【题型】解答题　【知识点】解析几何　【难度】medium
设抛物线$\Gamma: y^2 = 4x$的焦点为$F$，经过$x$轴正半轴上点$M(m,0)$的直线$l$交$\Gamma$于不同的两点A和B。

\vspace{2em}

\noindent (1)若$|FA|=3$，求A点的坐标；

\noindent (2)若$m=2$，求证：原点$O$总在以线段$AB$为直径的圆的内部；

\noindent (3)若$|FA|=|FM|$，且直线$l_1 // l$，$l_1$与$\Gamma$有且只有一个公共点$E$，问：$\triangle OAE$的面积是否存在最小值？若存在，求出最小值，并求出$M$点的坐标；若不存在，请说明理由。（三角形面积公式：在$\triangle ABC$中，设$\overrightarrow{CA}=\vec{a}=(x_1,y_1)$，$\overrightarrow{CB}=\vec{b}=(x_2,y_2)$，则$\triangle ABC$的面积为$S=\dfrac{1}{2}\sqrt{|\vec{a}|^2 |\vec{b}|^2 - (\vec{a}\cdot\vec{b})^2} = \dfrac{1}{2}|x_1y_2-x_2y_1|$）
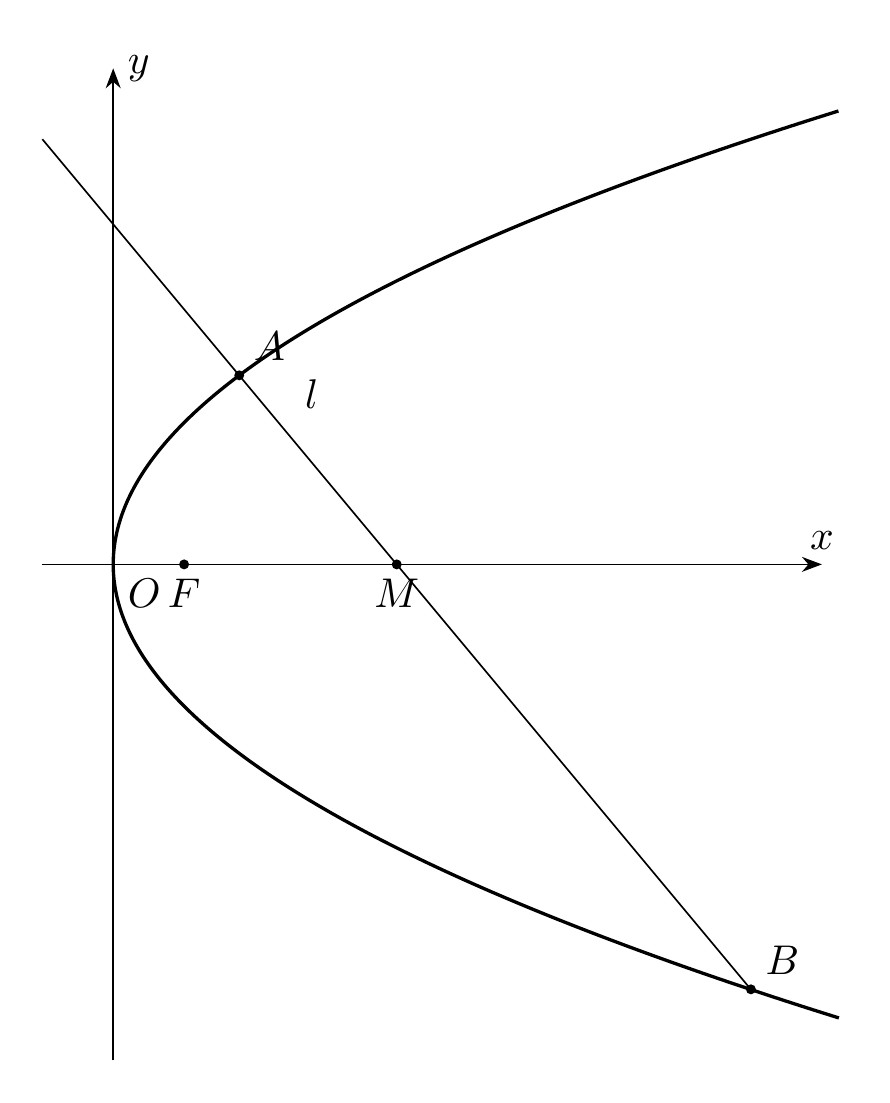
【解答】
\noindent 【答案】(1) $(2, 2\sqrt{2})$或$(2, -2\sqrt{2})$

\noindent (2)证明见解析

\noindent (3)存在，$M(3,0)$

\vspace{1em}

\noindent 【分析】（1）设$A(x_1, y_1)$，根据条件和焦半径公式即可求出结果；

\noindent （2）设$A(x_1, y_1), B(x_2, y_2)$，利用向量法，将问题转化成$\angle AOB$为钝角，$\overrightarrow{OA}\cdot\overrightarrow{OB}=x_1x_2+y_1y_2<0$，设出直线方程$AB: x=my+2$，联立$y^2=4x$，消$x$得$y^2-4my-8=0$，再利用韦达定理求出$x_1x_2, y_1y_2$，即可得到证明；

\noindent （3）设出直线$l_1$的方程$y=-\dfrac{y_1}{2}x+b$，联立方程$\begin{cases} y^2=4x \\ y=-\dfrac{y_1}{2}x+b \end{cases}$，由$\Delta=0$，得到$b=-\dfrac{2}{y_1}$，进而求出$E$坐标，再利用题中所给面积公式及基本不等式即可求出结果。

\vspace{1em}

\noindent 【详解】（1）设$A(x_1, y_1)$，因为$|FA|=3$，又$|FA|=x_1+\dfrac{p}{2}=x_1+1$，得到$x_1=2$，

\noindent 将$x_1=2$代入$y^2=4x$，得到$y_1=\pm 2\sqrt{2}$，

\noindent 所以A点的坐标为$(2,-2\sqrt{2})$或$(2,2\sqrt{2})$。

\noindent （2）设$A(x_1, y_1), B(x_2, y_2)$，直线$AB: x=my+2$，

\noindent 由$\begin{cases} y^2=4x \\ x=my+2 \end{cases}$，消$x$得到$y^2-4my-8=0$，由韦达定理知，$y_1+y_2=4m, y_1\cdot y_2=-8$，所以$x_1\cdot x_2=\dfrac{y_1^2\cdot y_2^2}{16}=4$，

\noindent 又$\overrightarrow{OA}=(x_1,y_1), \overrightarrow{OB}=(x_2,y_2)$，由$\overrightarrow{OA}\cdot\overrightarrow{OB}=x_1x_2+y_1y_2=4-8=-4<0$，

\noindent 故$\angle AOB$为钝角，原点$O$总在以线段$AB$为直径的圆的内部。

\noindent （3）设$A(x_1, y_1)$，由$|FA|=|FM|$，得到$|m-1|=x_1+1$，

\noindent 又$m>0, x_1>0$，得到$m-1=x_1+1$或$1-m=x_1+1$，即$m=x_1+2$或$-m=x_1$（舍），

\noindent 故$M(x_1+2, 0)$，所以直线$AB$的斜率$k_{AB}=-\dfrac{y_1}{2}$，

\noindent 由题可设$l_1$的方程为$y=-\dfrac{y_1}{2}x+b$，由$\begin{cases} y^2=4x \\ y=-\dfrac{y_1}{2}x+b \end{cases}$，消$x$得到$y^2+\dfrac{8}{y_1}y-\dfrac{8b}{y_1}=0$，

\noindent 由题知，$\Delta=\dfrac{64}{y_1^2}+\dfrac{32b}{y_1}=0$，得到$b=-\dfrac{2}{y_1}$，代入$y^2+\dfrac{8}{y_1}y-\dfrac{8b}{y_1}=0$，得到$y^2+\dfrac{8}{y_1}y+\dfrac{16}{y_1^2}=0$，所以$y=-\dfrac{4}{y_1}$，

\noindent 设$E(m,n)$，则$n=-\dfrac{4}{y_1}$，$m=\dfrac{4}{y_1^2}=\dfrac{1}{x_1}$，即$E(\dfrac{1}{x_1}, -\dfrac{4}{y_1})$，

\noindent 所以$\overrightarrow{OA}=(x_1,y_1), \overrightarrow{OE}=(\dfrac{1}{x_1}, -\dfrac{4}{y_1})$，

\noindent 故$\triangle OAE$的面积为$S=\dfrac{1}{2}\left|x_1\times\left(-\dfrac{4}{y_1}\right)-\dfrac{1}{x_1}\times y_1\right|=\dfrac{1}{2}\left|\dfrac{4x_1}{y_1}+\dfrac{y_1}{x_1}\right|=\dfrac{1}{2}\left(\left|\dfrac{4x_1}{y_1}\right|+\left|\dfrac{y_1}{x_1}\right|\right)\geqslant\dfrac{1}{2}\times 2\sqrt{\left|\dfrac{4x_1}{y_1}\right|\left|\dfrac{y_1}{x_1}\right|}=2$，

\noindent 当且仅当$|y_1|=2x_1$时取等号，

\noindent 由$\begin{cases} |y_1|=2x_1 \\ y_1^2=4x_1 \end{cases}$，得$x_1=1, y_1=\pm 2$，所以最小值为$2$， $M$点的坐标为$(3,0)$。

\vspace{2em}

\noindent 【点睛】关键点晴，本题的关键在于（3）中，通过设出$l_1: y=-\dfrac{y_1}{2}x+b$，结合题中要求，求出$b$，进而求出$E(\dfrac{1}{x_1}, -\dfrac{4}{y_1})$，再利用题中信息得到$S=\dfrac{1}{2}\left|\dfrac{4x_1}{y_1}+\dfrac{y_1}{x_1}\right|$，利用基本不等式进行求解即可。

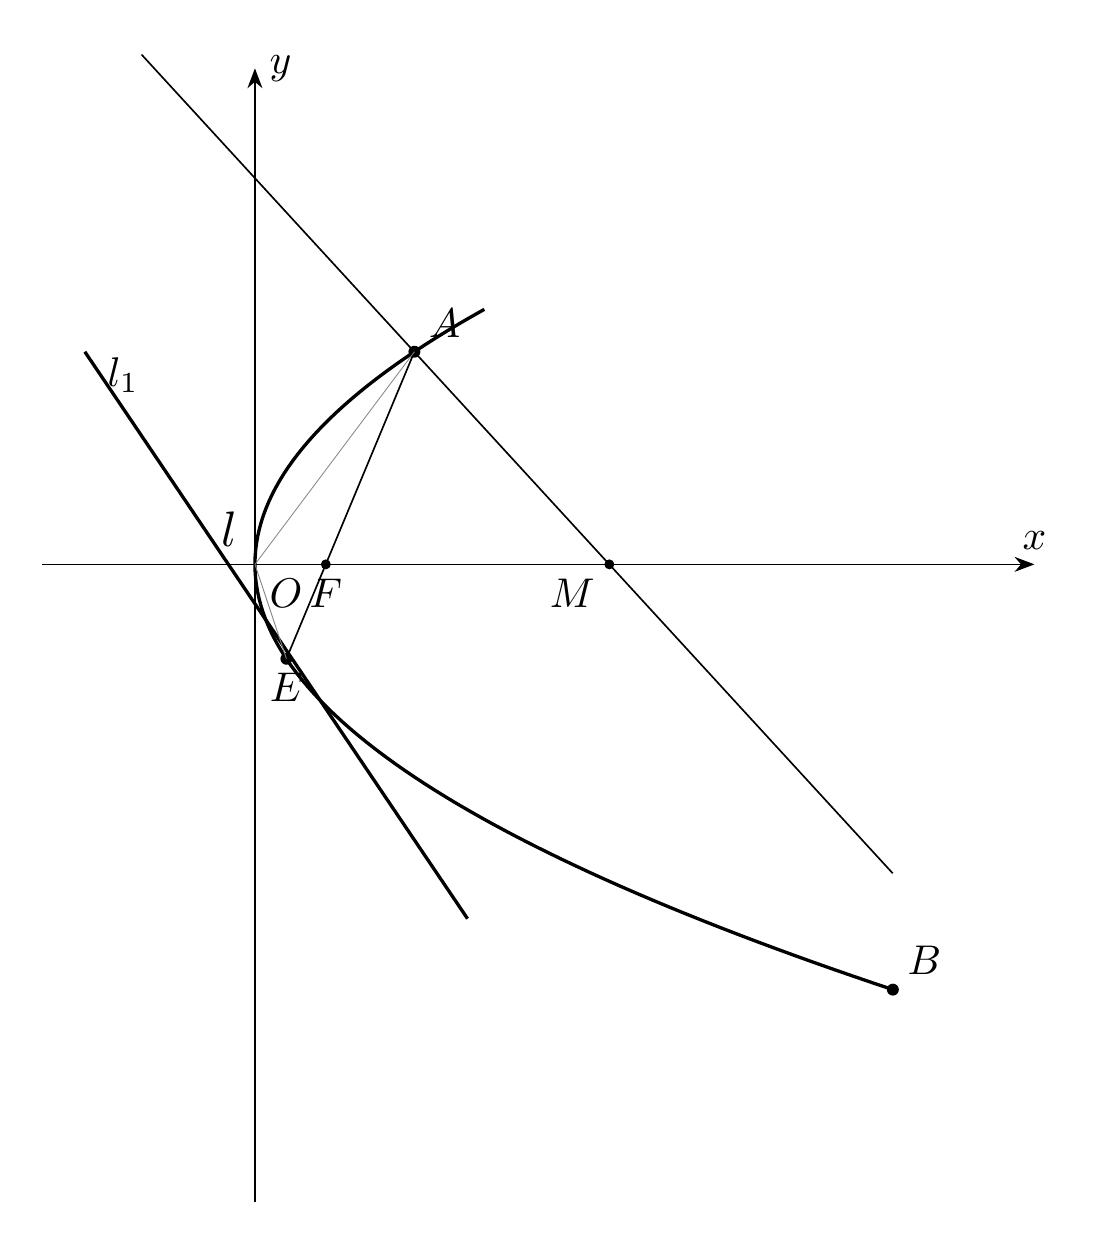